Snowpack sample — Buffalo Mountain, Silverthorne, Colorado, USA (2/22/26, 2:02 PM MST)
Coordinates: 39.622, -106.113
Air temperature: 33 °F
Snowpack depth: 63 cm
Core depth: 30 cm
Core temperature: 24.8 °F
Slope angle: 11°, slope face: 116°
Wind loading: low
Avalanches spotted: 0
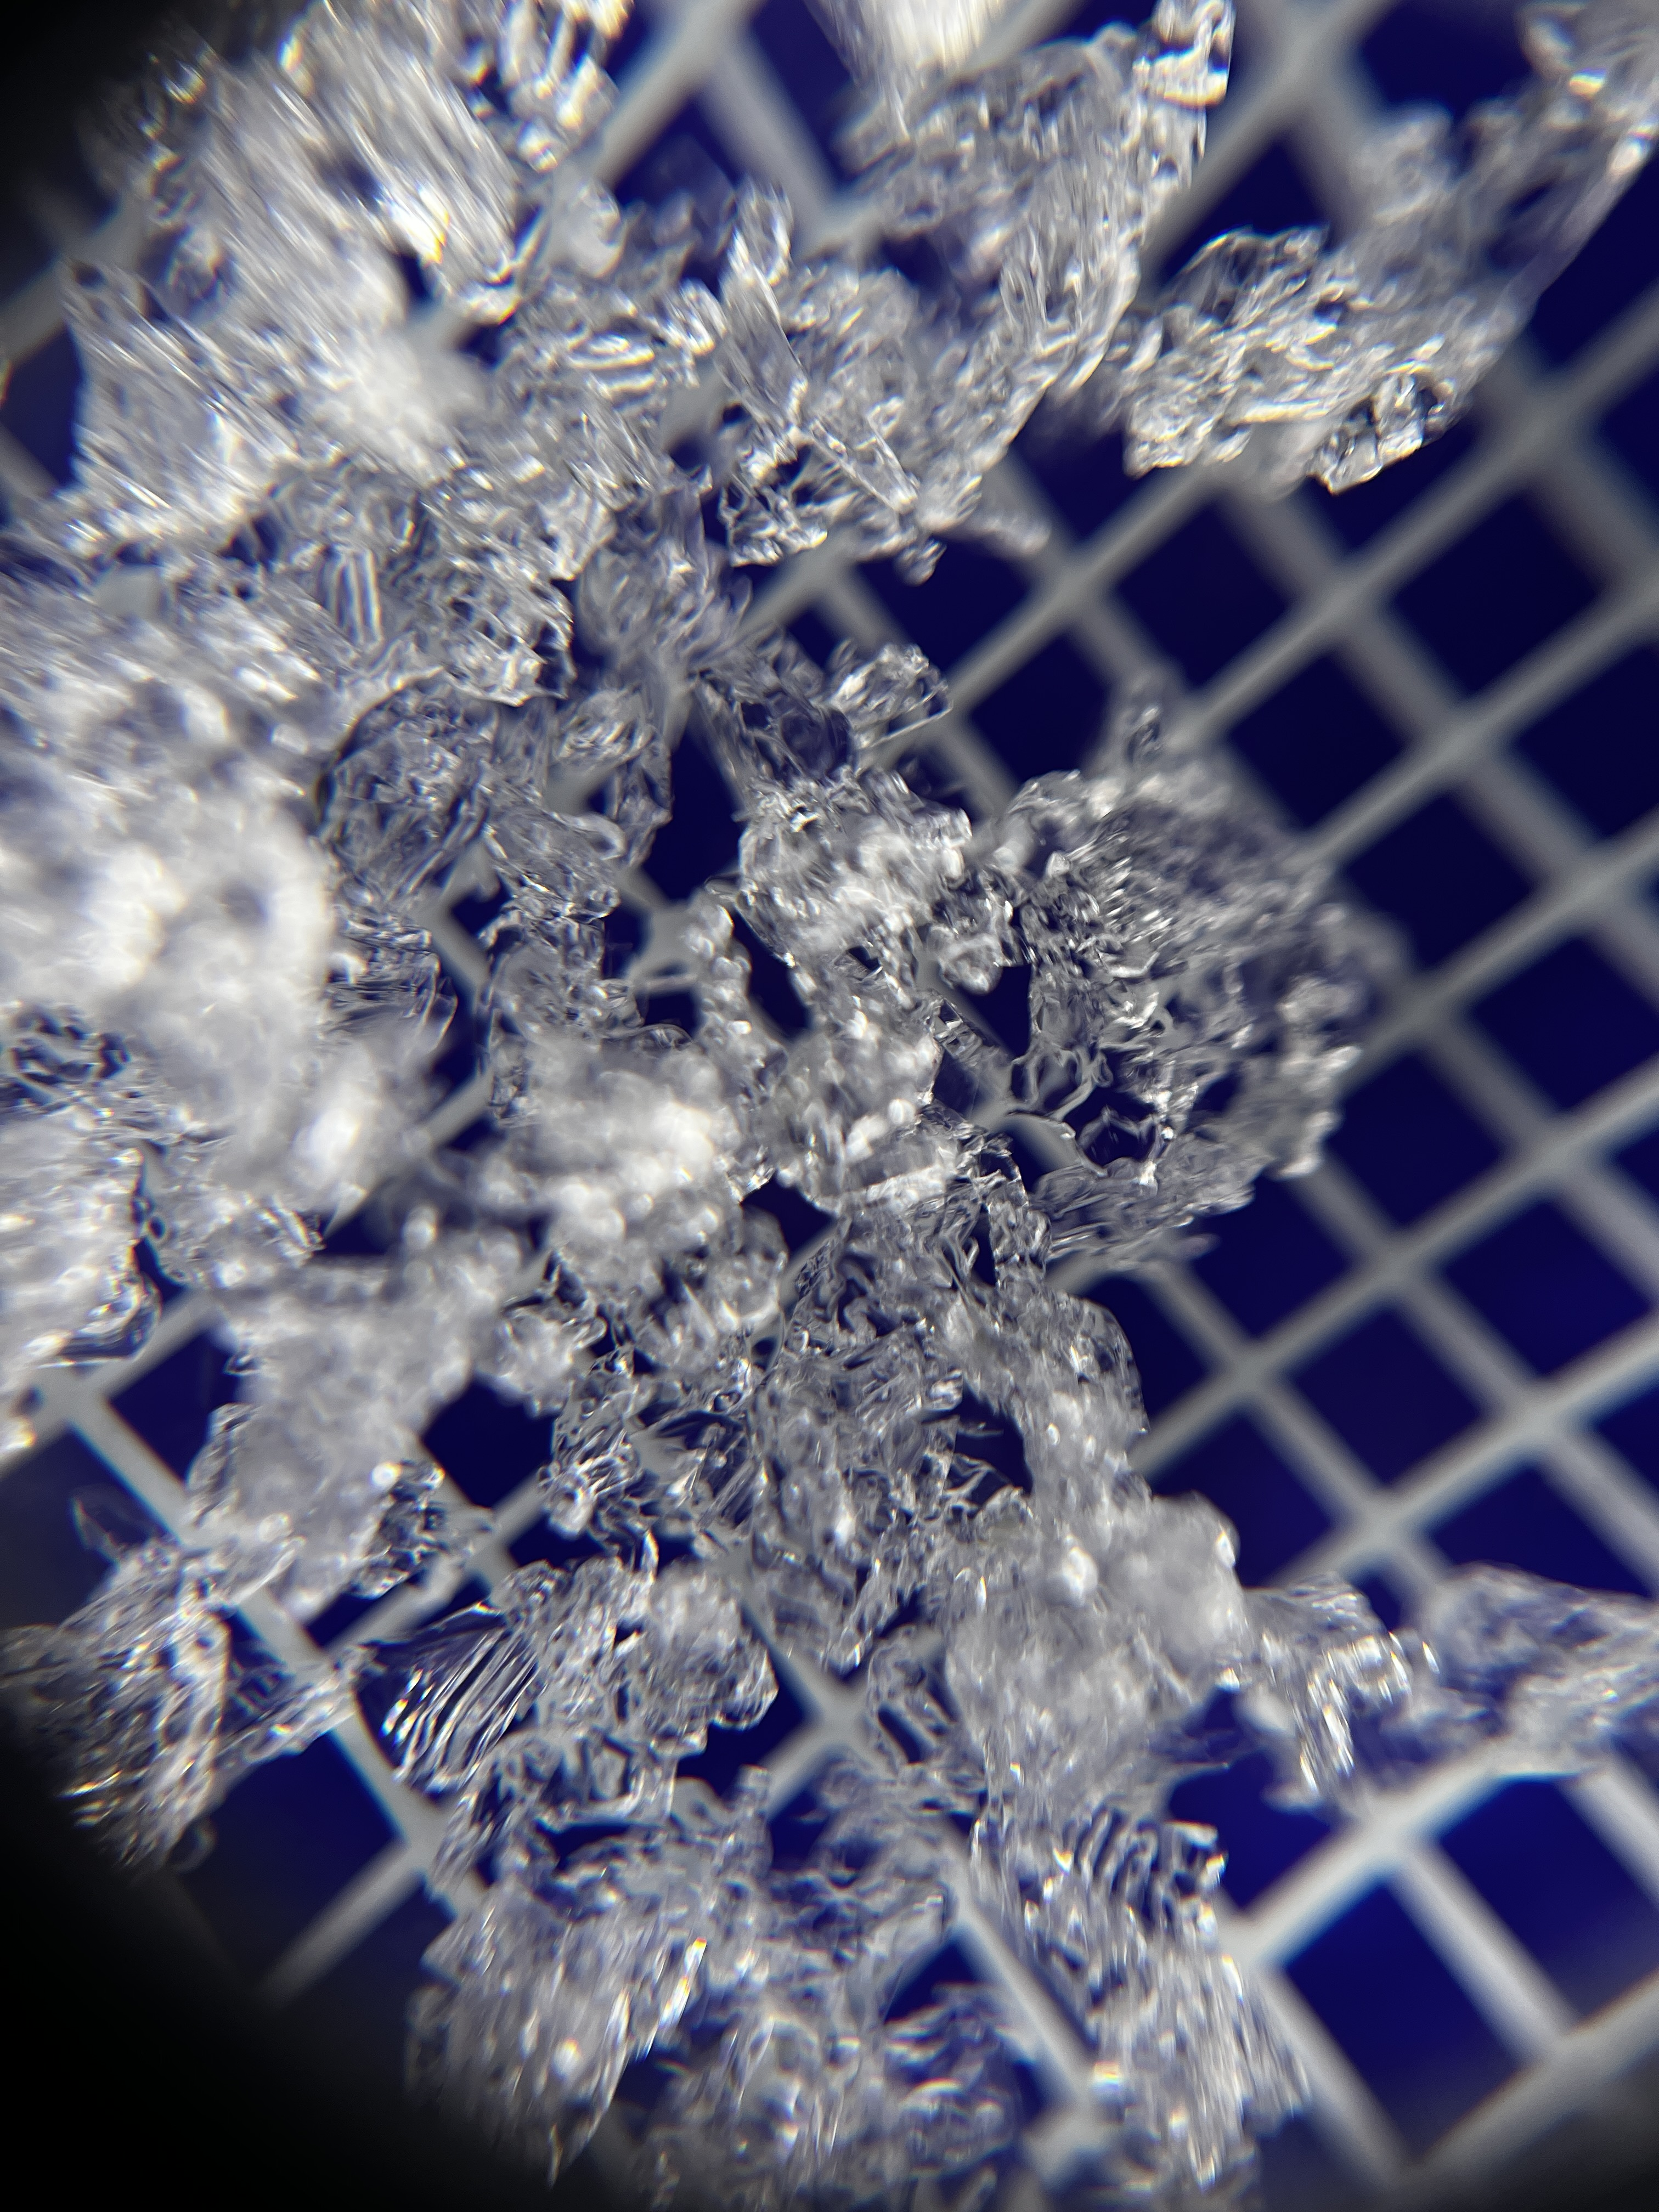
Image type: magnified_profile
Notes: In a firebreak similar to site 1, minimal wind loading with no spotted avalanches (not many faces in view though)